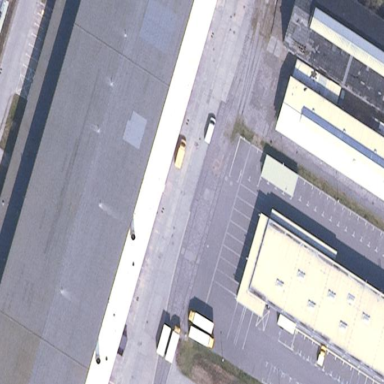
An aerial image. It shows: Industrial building.